Question: Inside 'willWillLayoutSubviews()' I call 'UIButton's' method 'setTileTheme()', which I created. Result can be seen below - duplicate 'UILabel' appears under another one. I have already tried calling my method from 'viewDidLoad()' etc., but it didn't help.
Do someone know why I am facing this problem?
'''
func setTileTheme(image: UIImage, title: String) {
self.translatesAutoresizingMaskIntoConstraints = false
tintColor = .green
backgroundColor = .white
setBorder(width: 1.5, color: .lightGray)
roundCorners(radius: 5)
self.layer.masksToBounds = true
let width = self.frame.size.width
let height = self.frame.size.height
let offset: CGFloat = width/4.5
let titleLabel = UILabel(frame: CGRect(x: 0.0, y: 0.0, width: width, height: 30))
titleLabel.center = CGPoint(x: width/2, y: height-offset)
titleLabel.text = title
titleLabel.font = titleLabel.font.withSize(15)
titleLabel.textAlignment = .center
titleLabel.textColor = .darkGray
self.insertSubview(titleLabel, at: 0)
imageEdgeInsets = UIEdgeInsets(top: height/8, left: width/4, bottom: height*3/8, right: width/4)
setImage(image, for: .disabled)
setImage(image.withRenderingMode(.alwaysTemplate), for: .normal)
}
'''

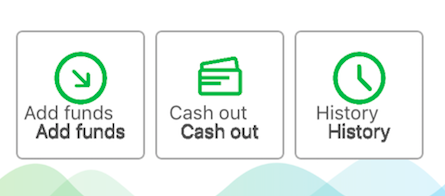
Answer: UIButton already has titleLabel and imageView. What you are doing is you are creating a new label and adding it to buttons view which will not replace the default label.
All that you need is
'''
override func titleRect(forContentRect contentRect: CGRect) -> CGRect {
return CGRectCGRect(x: 0.0, y: 0.0, width: self.frame.size.width, height: 30)
}
func setTileTheme(image: UIImage, title: String) {
self.translatesAutoresizingMaskIntoConstraints = false
tintColor = .green
backgroundColor = .white
setBorder(width: 1.5, color: .lightGray)
roundCorners(radius: 5)
self.layer.masksToBounds = true
let width = self.frame.size.width
let height = self.frame.size.height
let offset: CGFloat = width/4.5
self.titleLabel?.text = title
self.titleLabel?.font = titleLabel.font.withSize(15)
self.titleLabel?.textAlignment = .center
self.titleLabel?.textColor = .darkGray
imageEdgeInsets = UIEdgeInsets(top: height/8, left: width/4, bottom: height*3/8, right: width/4)
setImage(image, for: .disabled)
setImage(image.withRenderingMode(.alwaysTemplate), for: .normal)
}
'''
I believe you were trying to set the button's title label frame which you can easily set to the default title label of button itself by overriding 'titleRect'
I can see that you are trying to set the inset to Button's image as well. Adding inset to imageView will simply move the image inside imageView but the imageView frame remains the same. Rather in case you wanna affect the imageView's frame itself then you can simply override
'''
override func imageRect(forContentRect contentRect: CGRect) -> CGRect {
//whatever calculation you wanna provide
//for example
return CGRect(x: (self.bounds.size.width/2 + 5), y: self.bounds.size.height/2, width: (self.bounds.size.width/2 - 5), height: self.bounds.size.height)
}
'''
Hope it helps